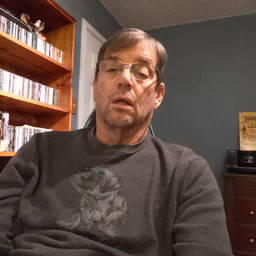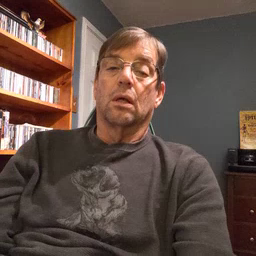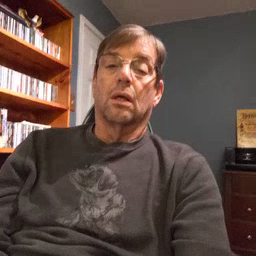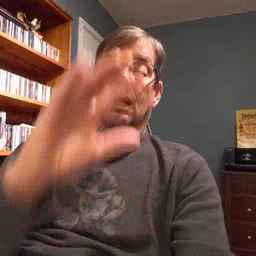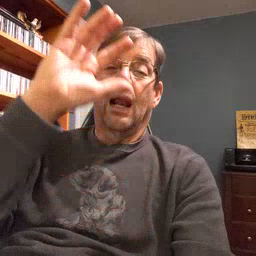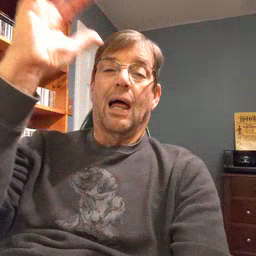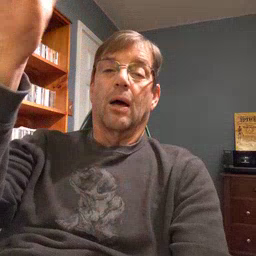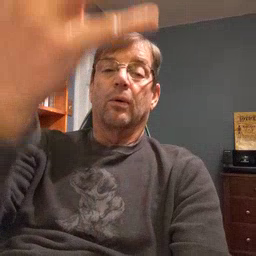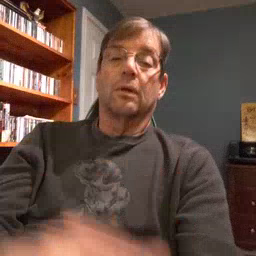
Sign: cloud